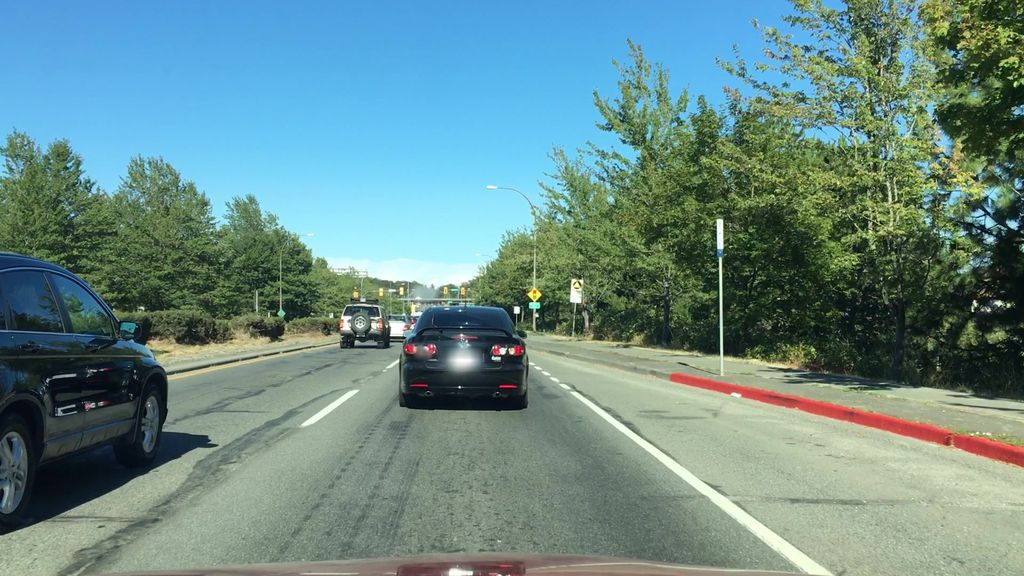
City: victoria